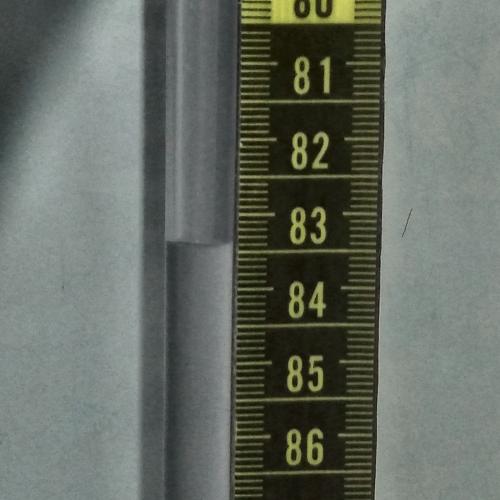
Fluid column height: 83.4 cm